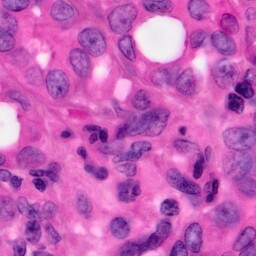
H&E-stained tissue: Pancreatic